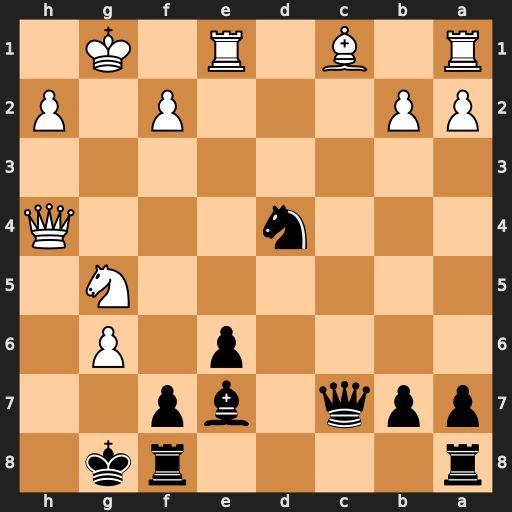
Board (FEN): r4rk1/ppq1bp2/4p1P1/6N1/3n3Q/8/PP3P1P/R1B1R1K1
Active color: b
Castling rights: -
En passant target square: -
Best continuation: Nf3+ Nxf3 Bxh4